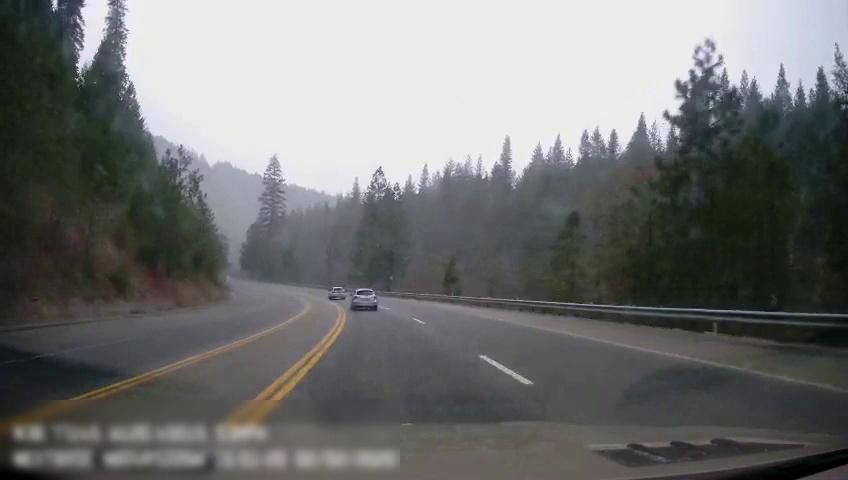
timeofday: Day
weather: Cloudy
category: Drivable Space
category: Vehicles | SUV
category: Vehicles | SUV
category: Lanes | Opposite Lane
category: Lanes | Current Lane
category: Lanes | Current Lane
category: Lanes | Opposite Lane
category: Lanes | Alternate Lane
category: Lanes | Alternate Lane
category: Lanes | Alternate Lane